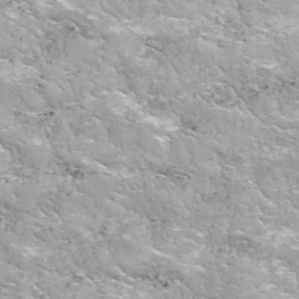
Label: frost